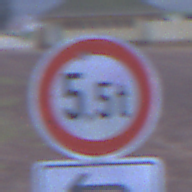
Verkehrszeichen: TatsaechlicheMasse
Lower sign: RichtungsangabeDurchPfeile2
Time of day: SunriseSunset
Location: Outdoor (Urban)
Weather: Overcast
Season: NotSpecified
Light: Natural